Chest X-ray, PA view. Patient: 54 years old, sex M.
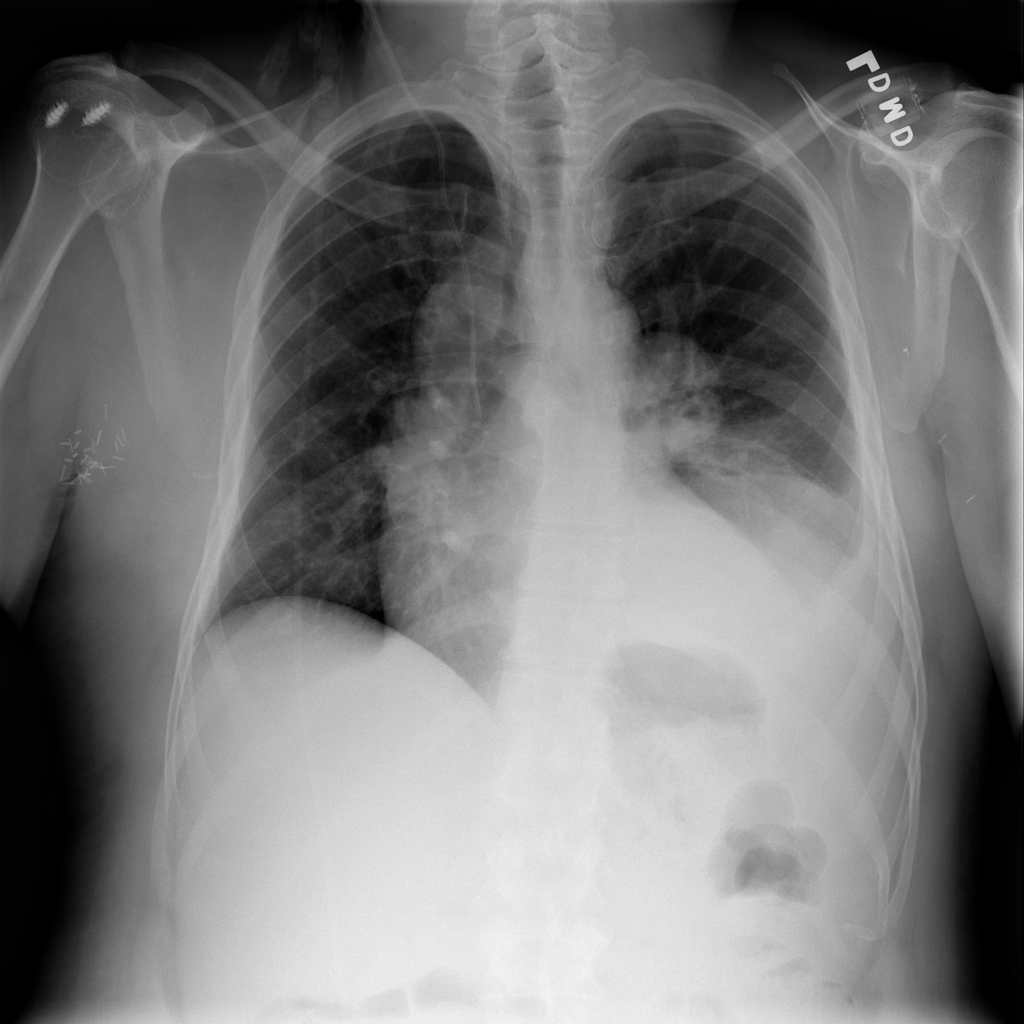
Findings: Mass